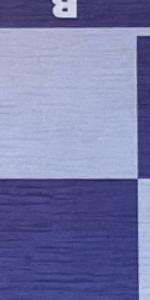
Label: Empty